Question: Is it possible to create two arrows like the photo below with css or I have to use a png or svg?

'''
a {
position: relative;
display: block;
padding-left: 30px;
line-height: 45px;
height: 45px;
}
a:after,
a:before {
right: 100%;
top: 26px;
border-left: 1px solid black;
content: " ";
height: 30px;
width: 25px;
position: absolute;
pointer-events: none;
left: 7px;
}
a:after {
-webkit-transform: rotate(135deg);
left: -11px;
}
a:before {
-webkit-transform: rotate(45deg);
top: 5px;
}
'''
'''
<a href="#">Next</a>
'''
<URL>
I can't figure how to put another pair of borders.
Thanks in advance
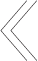
Answer: With a bit of tinkering of your example, it's possible, but you'd probably be better off using another method to draw it or using an icon or icon font.
<URL>
Achieved with
'''
transform: skew();
'''
rather than rotate.